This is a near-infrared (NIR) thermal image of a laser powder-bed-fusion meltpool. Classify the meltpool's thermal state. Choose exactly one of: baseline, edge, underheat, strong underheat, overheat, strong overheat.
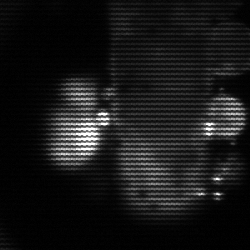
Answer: strong underheat